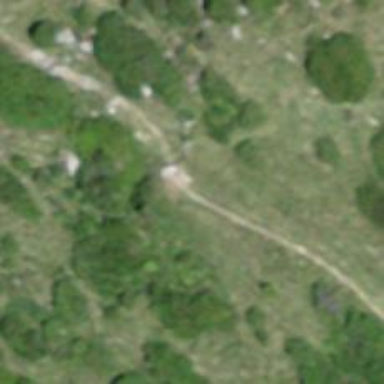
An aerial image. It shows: Path on the ground.